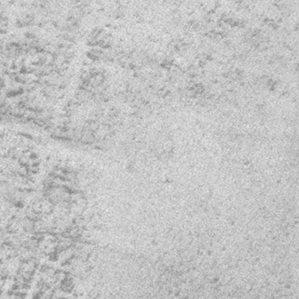
Label: frost